Question: By default, if you add a NSTextView to an application and go to Format -> Text -> Show Ruler, a ruler will be shown on top of the text view like in TextEdit with various formatting options, and will look like so:

How would I go about changing the background colour of that ruler? (The ruler should also be there on 10.6, maybe even earlier)
Thanks for any hints/suggestions!
After stabbing around a bit what a call to 'description' on the ruler and what it's subviews are, I came to these results:
'''
Description of ruler: <NSRulerView: 0x10056e580>
Orientation: horizontal, Rule thickness: 16.0
Flipped: Yes, frame: {{0.0, 0.0}, {528.0, 55.0}}, bounds: {{0.0, 0.0}, {528.0, 55.0}}
Accessory frame: {{0.0, 0.0}, {528.0, 24.0}}
Ruler's Subviews: (
"<NSStopTouchingMeBox: 0x10059b940>"
)
'''
That's a pretty interesting class name, isn't it? =P
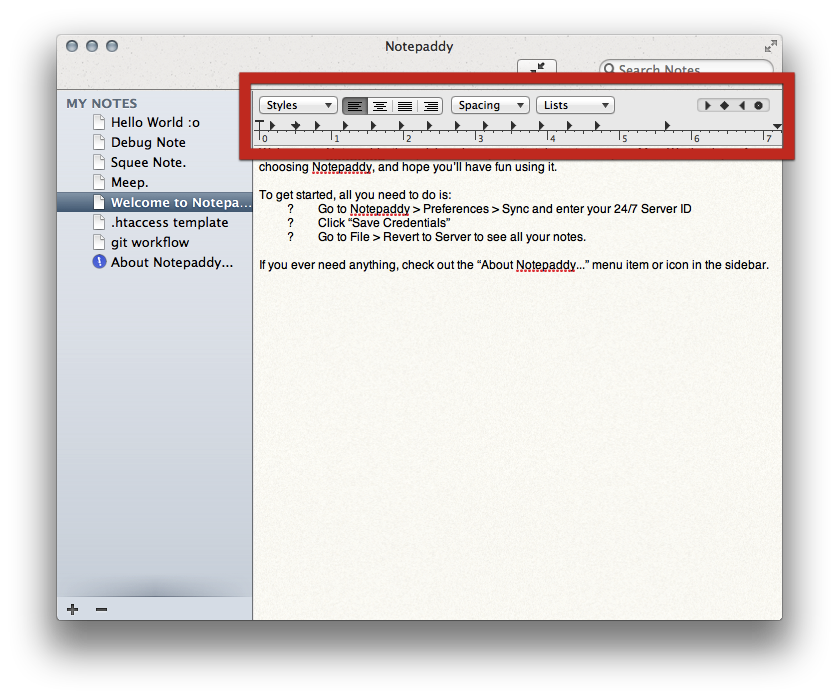
Answer: I would try to subclass NSRulerView. You could overwrite the drawRect: method and fill the rect with your color.